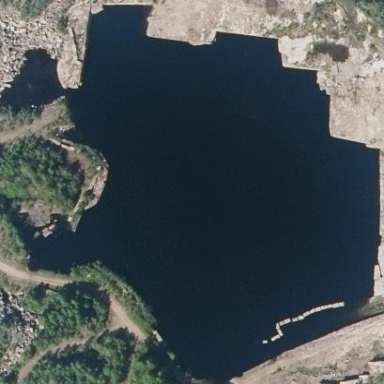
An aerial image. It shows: Reservoir.